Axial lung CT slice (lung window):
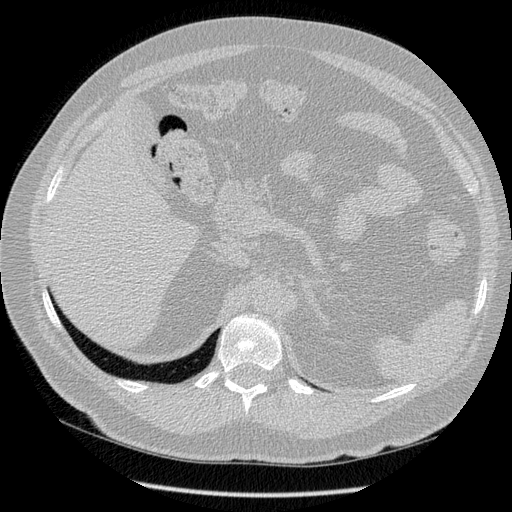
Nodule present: no